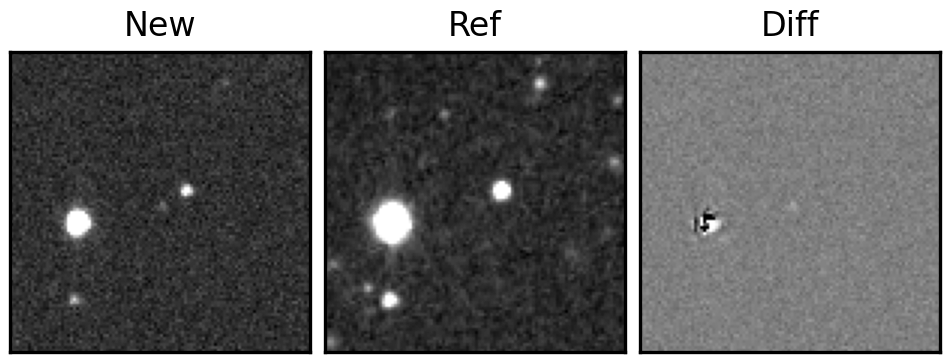
Label: real